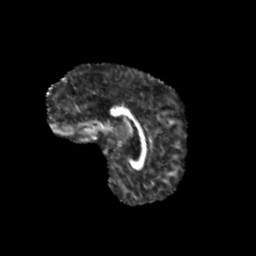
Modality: FA
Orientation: sagittal
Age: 10
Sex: female
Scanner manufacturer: siemens
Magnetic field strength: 3 T
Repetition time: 3.8 s
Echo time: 0.07 s